Question:
hi..i have made this panel but tagged red color is space...i cannot remove this space from this page .
or it will be suitable for if i can set a banner.
below code is for reference...
'''
</head>
<body>
<div class="container">
<div><h2 style="background-color:#00CCCC" align="center" "height:50px" width="550px" >SMS Panel</h2></div>
<div class="col-sm-2">
<ul class="nav nav-pills nav-stacked" style="background-color:#FFCCFF">
<li class="active"><a href="#">Subscriber info and message</a></li>
<li class="dropdown">
<a href="#">Home</a>
</li>
<li><a href="#">Show subscriber</a></li>
<li><a href="#">unknown menu</a></li>
</ul>
'''
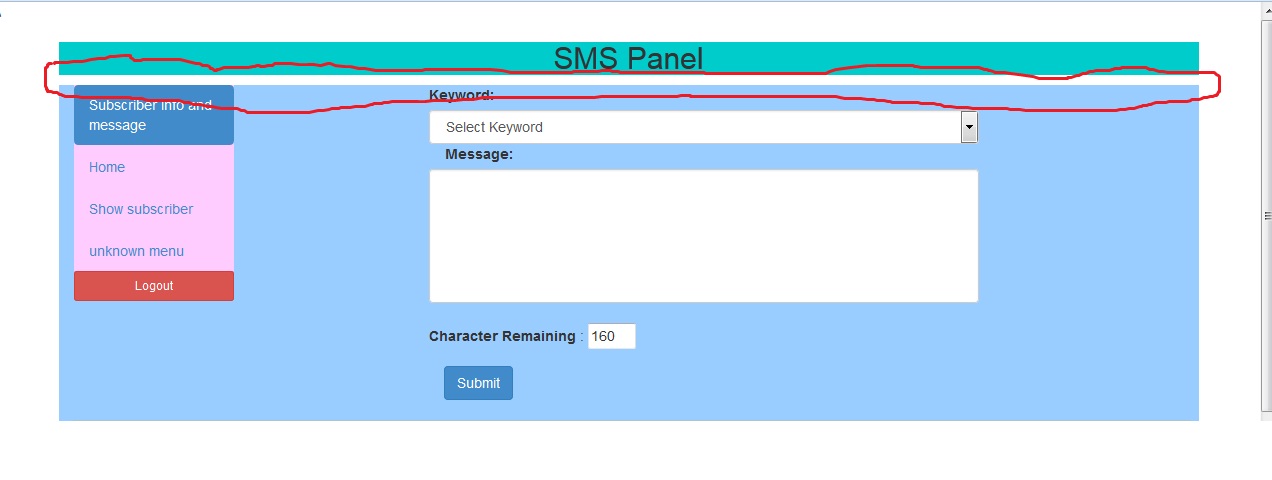
Answer: It is difficult to tell what is the exact problem without looking at the complete code. I will take a stab on it. It might be happening because you are not doing CSS reset for the panel. Many HTML elements have non zero margin by default. You can read more about CSS reset <URL>.
To fix this issue you can give appropriate negative margin-top to the element right below the panel. It will have problems in IE7 and older browsers but will work in all modern browsers. To find the actual root cause of the issue you need to inspect the panel element in Chrome inspector or Firebug and need to check if there is any margin or padding either for the panel or the element right below it.
Update:
As per the given fiddle you need to add the following rule
'''
h2, ul {
margin: 0;
}
'''
<URL>